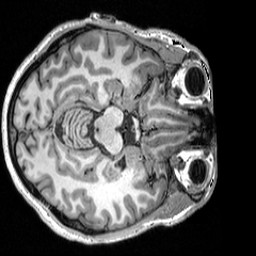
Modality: T1w
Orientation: axial
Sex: male